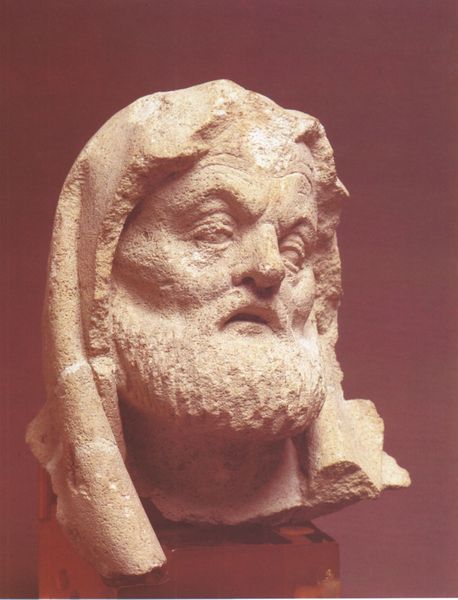
Titel: Prophet mit Kapuze
Institution: Budapest, Historisches Museum
Schlagwörter: kopf, mann, weiß, haar, marmor, mund, nase, stirn, blick, rot, tuch, alt, bart, augen, falten, johannes, sockel, stein, hals, auge, gewand, haare, lippen, skulptur, wangen, alter mann, kopftuch, büste, tusch, augenbraue, foto, stirnfalten, stirnfalte, fragment, halboffen, müde, struktur, augenbraun, männerkopf, fehler, kalkstein, beschädigt, speckstein, gemeiselt, johannesbart, ebüste